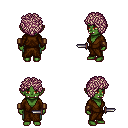
a pixel art fantasy rpg character, female body template, orc, green skin, brown robe, teal pants, white blonde curly afro hairstyle, leather bracers, dagger, four views (front, back, left, right), 2x2 character sprite sheet, small pixel art, hard edges, no anti-aliasing